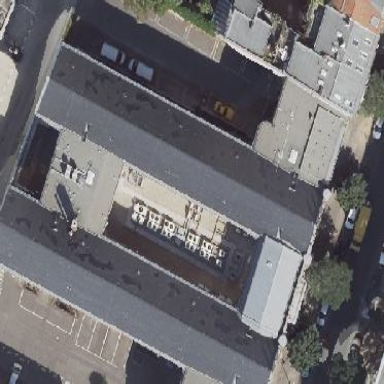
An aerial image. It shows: The roof of the building is gabled and made of tar paper. It is oriented along the structure.